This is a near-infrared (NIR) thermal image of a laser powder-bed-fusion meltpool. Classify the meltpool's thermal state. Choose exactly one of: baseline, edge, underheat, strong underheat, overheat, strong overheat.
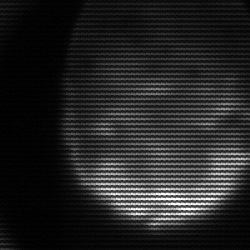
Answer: edge